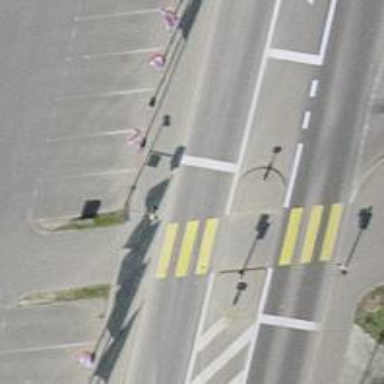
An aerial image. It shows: Crossing with traffic signals and central island.